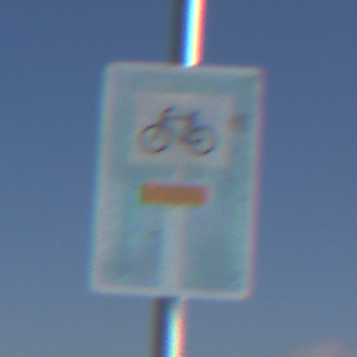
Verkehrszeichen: SackgasseRadverkehrDurchlaessig
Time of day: MorningAfternoon
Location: Outdoor (Nature)
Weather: PartlyCloudy
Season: NotSpecified
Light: Natural